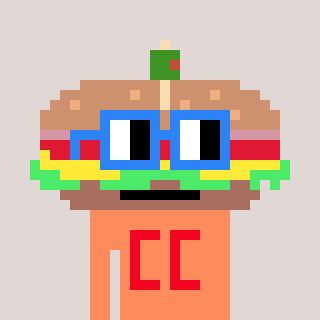
a pixel art character with square blue glasses, a sandwich-shaped head and a peachy-colored body on a warm background